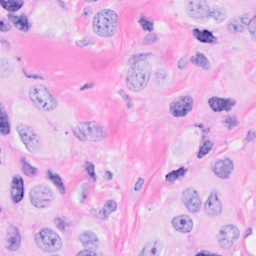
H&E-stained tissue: Breast